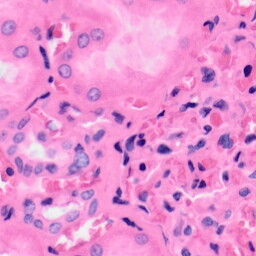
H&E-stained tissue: Kidney